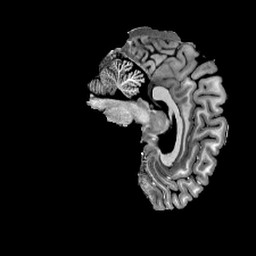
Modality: T1w
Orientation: sagittal
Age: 24
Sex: female
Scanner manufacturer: siemens
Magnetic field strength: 6.98 T
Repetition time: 6 s
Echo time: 0.00302 s